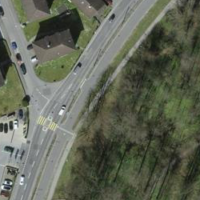
EUNIS habitat code: 53
Species observed at this site:
Allium ursinum
Lysimachia nummularia
Ilex aquifolium
Filipendula ulmaria